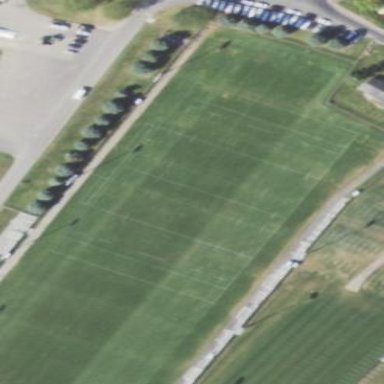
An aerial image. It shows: Soccer pitch with grass surface for leisure land.